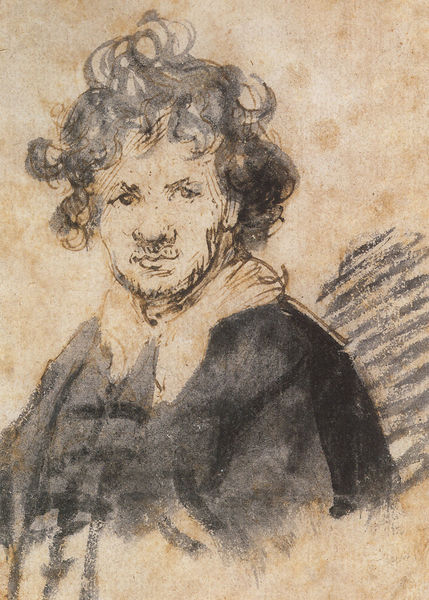
Titel: Selbstbildnis mit wirrem Haar
Künstler: Harmensz van Rijn Rembrandt
Institution: Amsterdam, Rijksprentenkabinett
Schlagwörter: dunkel, feder, mann, schatten, weiß, aquarell, braun, grau, haar, mund, nase, ohr, schwarz, skizze, zeichnung, blick, beige, bart, jacke, augen, gesicht, kragen, rembrandt, bildnis, portrait, porträt, gewand, haare, mantel, blatt, augenbrauen, kontrast, locken, dichter, tusche, kohle, schraffur, lithografie, bleistift, selbstportät, tinte, wams, fleckig, gouache, litohgrafie